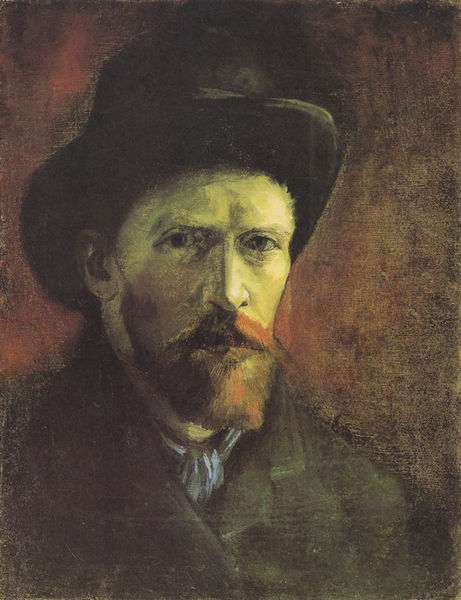
Titel: Selbstbildnis mit dunklem Filzhut
Künstler: Vincent van Gogh
Standort: Amsterdam
Institution: Van Gogh Museum
Schlagwörter: blau, dunkel, gemälde, mann, schatten, weiß, cezanne, gelb, grün, impressionismus, braun, grau, hell, hintergrund, hut, licht, mund, nase, ohr, orange, schwarz, stirn, ölbild, blick, rot, schal, tuch, expressionismus, malerei, schleife, anzug, bart, hemd, jacke, schnurrbart, augen, blass, blicke, gesicht, kragen, vollbart, herr, portrait, porträt, signatur, öl, einsam, pastos, mantel, bruststück, en face, frontal, traurig, wangen, düster, moderne, modern, van gogh, ausdruck, schnäuzer, krawatte, ernst, halstuch, starr, nachdenklich, jackett, kinnbart, revers, schnauzbart, selbstporträt, krempe, gauguin, melone, gogh, paul, selbstbildnis, bürgertum, spitzbart, vincent van gogh, selbstportrait, wangenknochen, seriös, picasso, viertelprofil, rötlich, halsbinde, künstlerbild, orh, ernsthaft, louvre, stumpf, vincent, schwarze jacke, selbstproträt, ernster blick, selbstportait, duster, cesanne, mante, hanlstuch, mantelaugen, van gigh, van goch, mittelalt, schwarzer hut, frühe phase, rötlicher bart, längliches gesicht, hohnwangig